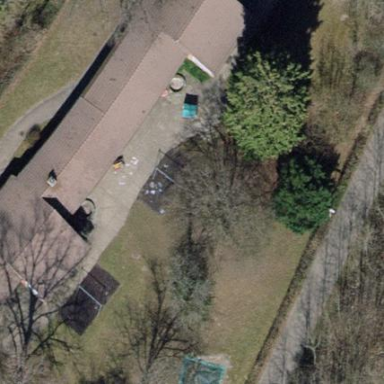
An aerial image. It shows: Kindergarten building.